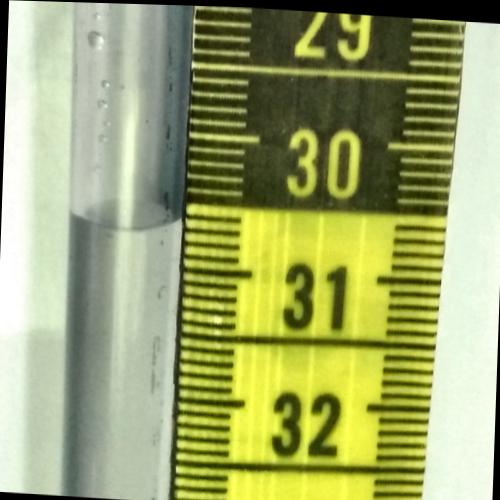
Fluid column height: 30.7 cm